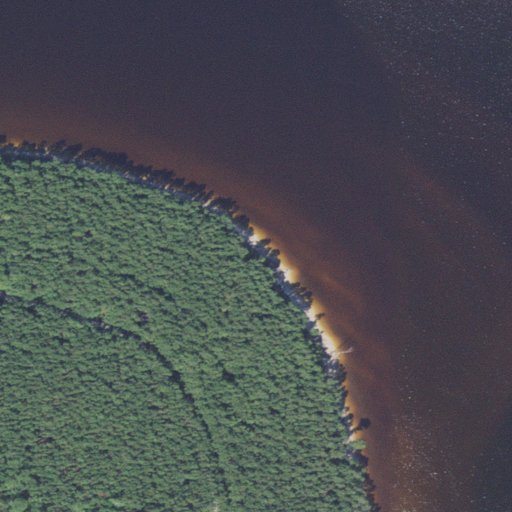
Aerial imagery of cape in North Carolina named Ragged Point containing open water, evergreen forest, open development, shrub, and barren land